Interaction volume radius: 5 \u00c5
Interaction volume height: 10 \u00c5
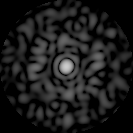
Disorder parameter: 0.8466